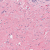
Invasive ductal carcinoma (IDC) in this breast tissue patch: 1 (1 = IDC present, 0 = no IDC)